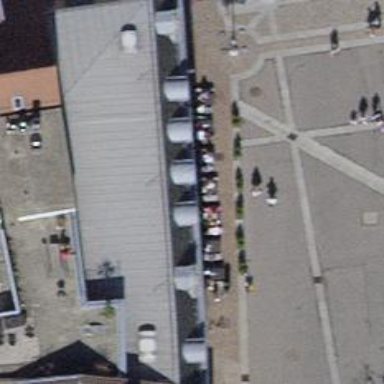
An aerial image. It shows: Bicycle parking area.